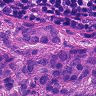
Metastatic tissue present: yes